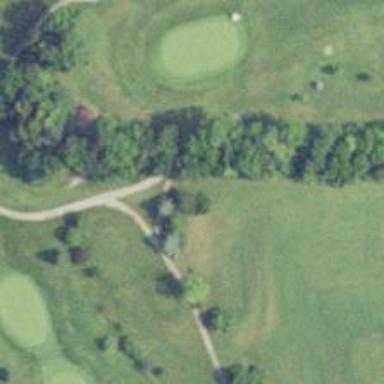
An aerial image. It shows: Service road with grade1 track surface. It resembles golf cart path.